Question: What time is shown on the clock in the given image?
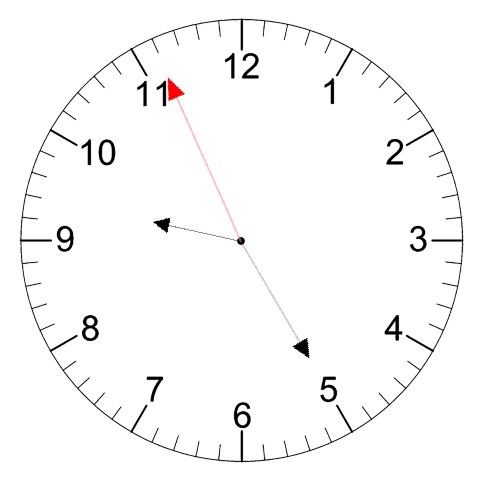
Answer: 09:24:56